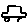
Label: car